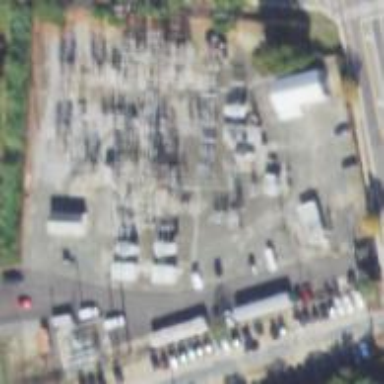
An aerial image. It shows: Transmission-level power substation.